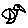
Label: bird